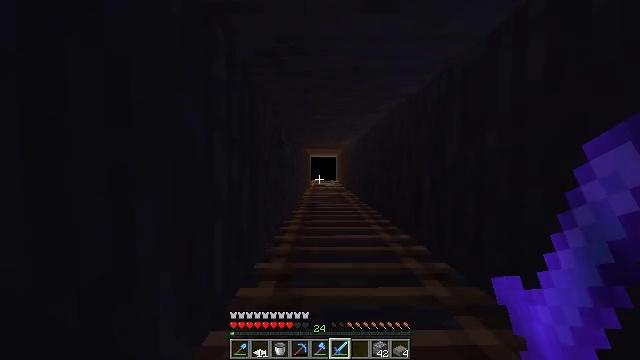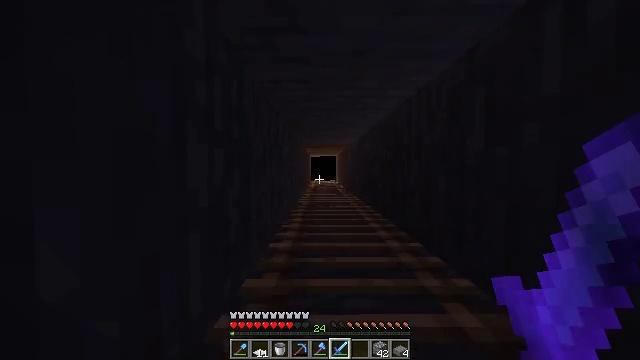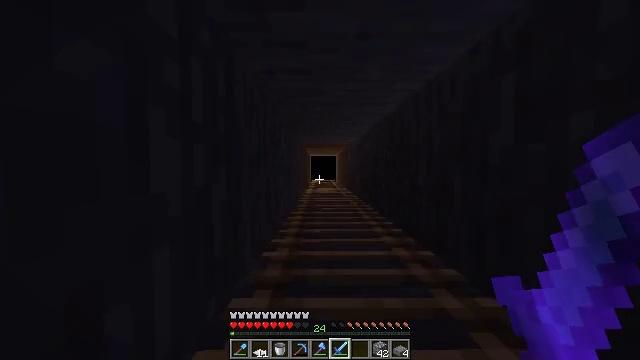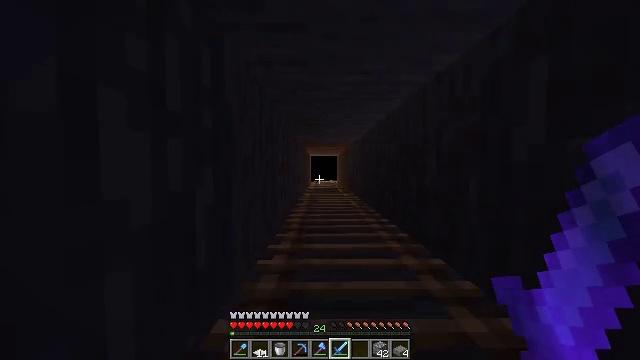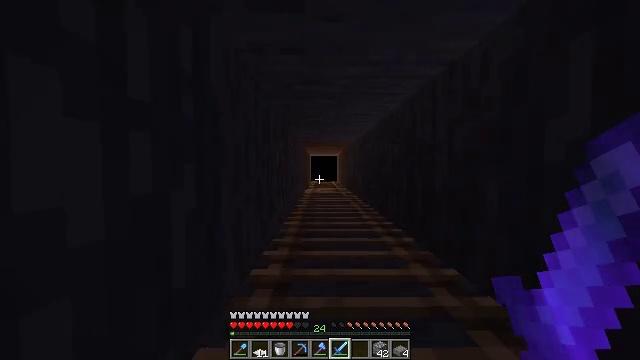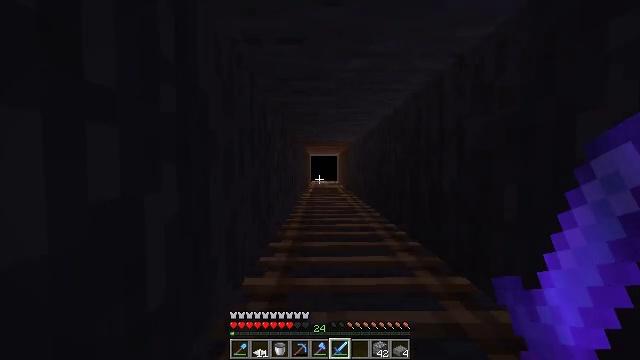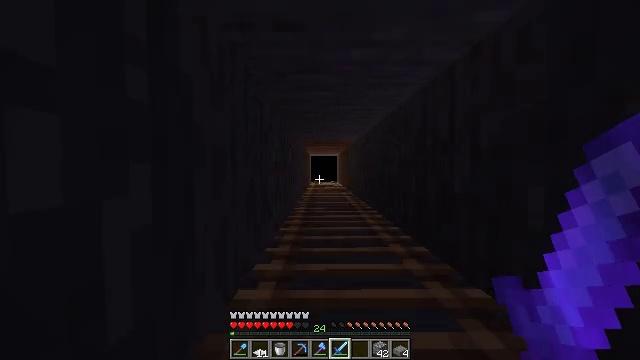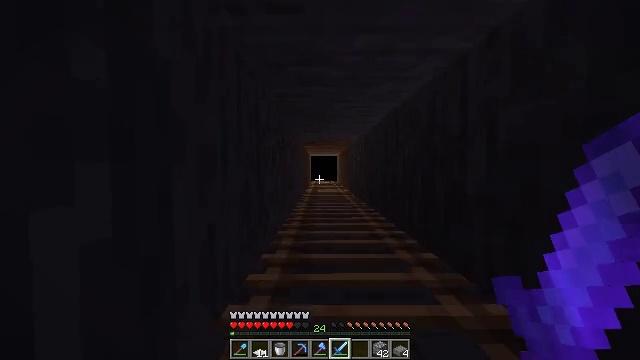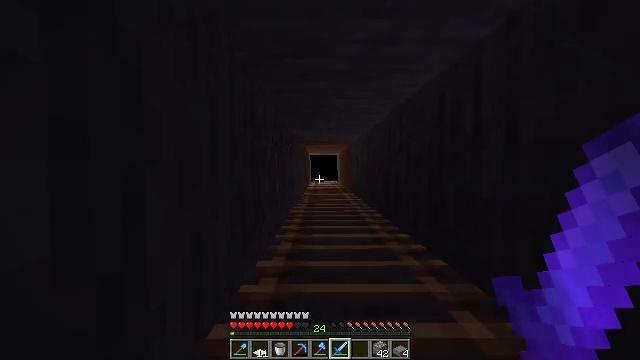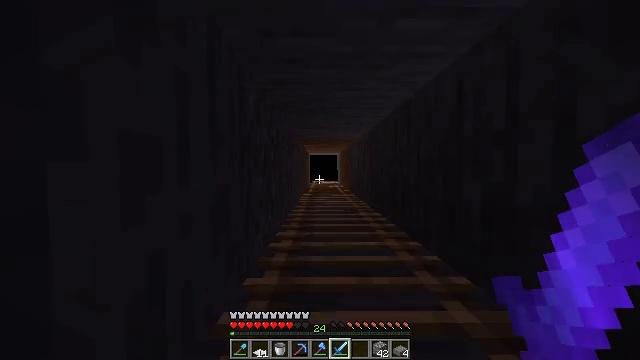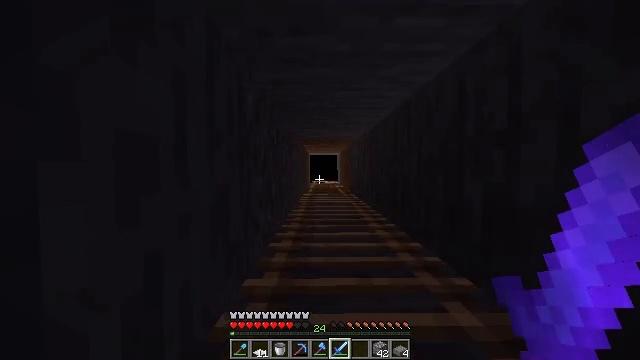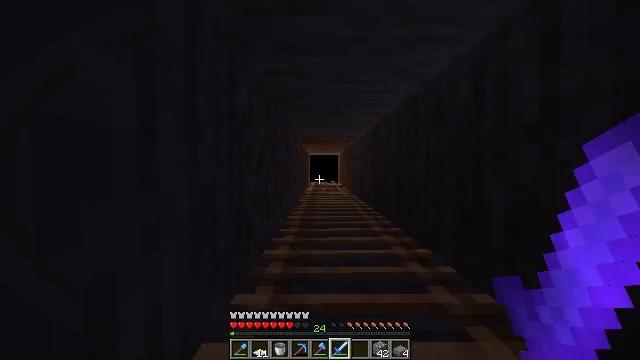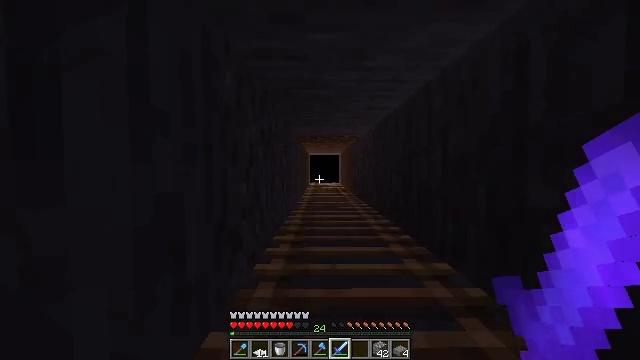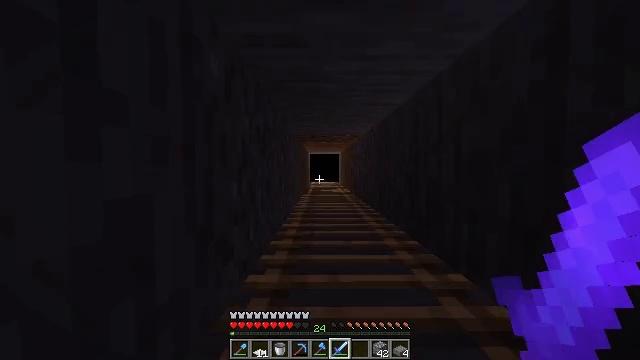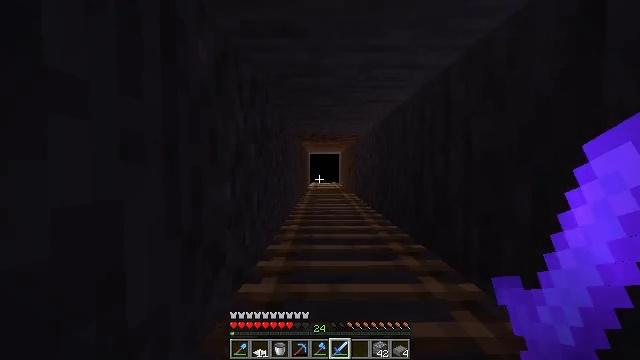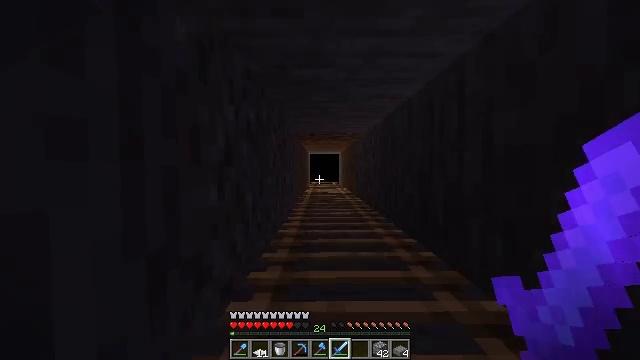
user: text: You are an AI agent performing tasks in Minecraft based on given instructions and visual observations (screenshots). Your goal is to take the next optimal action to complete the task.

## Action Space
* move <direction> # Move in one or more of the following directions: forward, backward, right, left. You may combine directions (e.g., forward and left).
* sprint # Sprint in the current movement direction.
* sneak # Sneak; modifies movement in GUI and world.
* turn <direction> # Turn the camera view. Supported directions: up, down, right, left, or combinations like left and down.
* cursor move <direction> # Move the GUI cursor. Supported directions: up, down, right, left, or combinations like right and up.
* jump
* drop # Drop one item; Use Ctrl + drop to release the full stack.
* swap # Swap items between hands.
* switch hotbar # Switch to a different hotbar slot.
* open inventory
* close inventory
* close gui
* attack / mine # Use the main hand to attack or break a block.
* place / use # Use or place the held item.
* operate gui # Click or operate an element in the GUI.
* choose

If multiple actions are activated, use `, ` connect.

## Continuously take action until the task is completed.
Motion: motion action
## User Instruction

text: Open a crafting table to craft an iron trapdoor.
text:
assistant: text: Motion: move forward, jump
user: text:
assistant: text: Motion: move forward, jump
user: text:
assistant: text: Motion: move forward, jump
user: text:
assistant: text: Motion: move forward, jump
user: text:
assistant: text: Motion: move forward, jump
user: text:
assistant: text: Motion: move forward, jump
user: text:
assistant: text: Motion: move forward, jump
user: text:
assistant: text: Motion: move forward, jump
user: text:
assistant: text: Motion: move forward, jump
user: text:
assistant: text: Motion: move forward, jump
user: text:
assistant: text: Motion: move forward, jump
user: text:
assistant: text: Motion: move forward, jump
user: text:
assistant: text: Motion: move forward, jump
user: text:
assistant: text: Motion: move forward, jump
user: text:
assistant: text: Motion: move forward, jump
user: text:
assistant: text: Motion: move forward, jump
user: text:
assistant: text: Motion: move forward, jump
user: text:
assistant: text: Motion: move forward, jump
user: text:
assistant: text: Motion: move forward, jump
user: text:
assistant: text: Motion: move forward, jump
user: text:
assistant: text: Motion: move forward, jump
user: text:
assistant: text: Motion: move forward, jump
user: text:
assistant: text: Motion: move forward, jump
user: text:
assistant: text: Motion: move forward, jump
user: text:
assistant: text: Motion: move forward, jump
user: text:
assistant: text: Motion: move forward, jump
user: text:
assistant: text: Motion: move forward, jump
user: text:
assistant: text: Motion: move forward, jump
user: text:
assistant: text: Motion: move forward, jump
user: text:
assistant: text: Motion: move forward, jump